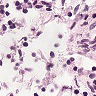
Metastatic tissue present: no